Question: I want to make an iPad HTML5/CSS3 based app and I found out about JQuery Mobile and tried to use it. Here what it looks like :

This is the summary page, when a user clicks on one of the grid element it should go to the proper detail page. (Click on grid "a" should go to an inner page with id "blockA" etc...).
I encoutered some problems and cannot find any clear clues on the net.
1. I want my header + photo and summary + "informations" bar to be fixed. The only solution I found is to copy/paste the header div into my "blockA" page and into the 5 others which I found really annoying. Basically I want my top screen to be fixed and my bottom screen to change on link navigation. I thought of using jquery append methods and such but is there any "native" way of doing so?
2. My header was really hard to bring like you can see it on the picture. I had to change the CSS a bit. Is there any easier way? Some class I missed in the JQuery structure CSS maybe? Can't find any exhaustive class list for JQM.
3. How to set heights for my different components without modifying CSS.
Here is some of my HTML code :
'''
<body>
<div data-role="page" id="page_main" style="min-height: 496px; ">
<div data-role="header" id="nav-header-pleiades" data-add-back-btn="true" data-back-btn-text="Retour a la selection">
<h1>Dossier de <span class='ptaGetUser' attribute-value='Name'>Mr. XXXXXXX</span></h1>
<ul data-role="listview">
<li class="pta-file-content" data-icon="custom" data-theme="c">
<img class="pta-img-collab" src="img/collab/Pic-S.jpg"/>
<div class="ui-grid-a">
<div class="ui-block-a">
<p><span class='ptaGetUser' attribute-value='title'>Mr.</span> <span class='ptaGetUser' attribute-value='firstname'>Whatever</span> <span class='ptaGetUser' attribute-value='lastname'>X</span></p>
</div>
<div class="ui-block-b">
<p><span class='ptaGetUser' attribute-value='mail'>whatever.x@mail.com</span></p>
</div>
<div class="ui-block-a">
<p><span class='ptaGetUser' attribute-value='birthdate'>09/03/1984</span></p>
</div>
<div class="ui-block-b">
<p><span class='ptaGetUser' attribute-value='phone'><PHONE></span></p>
</div>
<div class="ui-block-a">
<p><span class='ptaGetUser' attribute-value='work_id'>1656486m</span></p>
</div>
<div class="ui-block-b">
<p><span class='ptaGetUser' attribute-value='assignment'>Ingenieur debutant</span></p>
</div>
<div class="ui-block-a">
<p><span class='ptaGetUser' attribute-value='status'>Status</span></p>
</div>
<div class="ui-block-b">
<p><span class='ptaGetUser' attribute-value='building'>Company</span></p>
</div>
<div class="ui-block-a">
<p>Employe depuis <span class='ptaGetUser' attribute-value='employee_since'>01/09/2010</span></p>
</div>
</div>
</li>
</ul>
<h1 class="ui-title">Informations</h1>
</div>
<div class="ui-grid-b">
<div class="ui-block-a">
<a href="#blockA"><span id='ptaGetUserBlockA'>a</span></a>
</div>
<div class="ui-block-b">
<a href="#blockB"><span id='ptaGetUserBlockB'>b</span></a>
</div>
<div class="ui-block-c">
<a href="#blockC"><span id='ptaGetUserBlockC'>c</span></a>
</div>
<div class="ui-block-a">
<a href="#blockD"><span id='ptaGetUserBlockD'>d</span></a>
</div>
<div class="ui-block-b">
<a href="#blockE"><span id='ptaGetUserBlockE'>e</span></a>
</div>
<div class="ui-block-c">
<a href="#blockF"><span id='ptaGetUserBlockF'>f</span></a>
</div>
</div>
</div>
<div data-role="page" data-title="Page Foo" id="blockA">
<div data-role="header" id="nav-header-pleiades" data-add-back-btn="true" data-back-btn-text="Retour a la selection">
<h1>Dossier de <span class='ptaGetUser' attribute-value='Name'>Mr. XXXXXXX</span></h1>
<ul data-role="listview">
<li class="pta-file-content" data-icon="custom" data-theme="c">
<img class="pta-img-collab" src="img/collab/Pic-S.jpg"/>
<div class="ui-grid-a">
<div class="ui-block-a">
<p><span class='ptaGetUser' attribute-value='title'>Mr.</span> <span class='ptaGetUser' attribute-value='firstname'>Whatever</span> <span class='ptaGetUser' attribute-value='lastname'>X</span></p>
</div>
<div class="ui-block-b">
<p><span class='ptaGetUser' attribute-value='mail'>whatever.x@mail.com</span></p>
</div>
<div class="ui-block-a">
<p><span class='ptaGetUser' attribute-value='birthdate'>09/03/1984</span></p>
</div>
<div class="ui-block-b">
<p><span class='ptaGetUser' attribute-value='phone'><PHONE></span></p>
</div>
<div class="ui-block-a">
<p><span class='ptaGetUser' attribute-value='work_id'>1656486m</span></p>
</div>
<div class="ui-block-b">
<p><span class='ptaGetUser' attribute-value='assignment'>Ingenieur debutant</span></p>
</div>
<div class="ui-block-a">
<p><span class='ptaGetUser' attribute-value='status'>Status</span></p>
</div>
<div class="ui-block-b">
<p><span class='ptaGetUser' attribute-value='building'>Company</span></p>
</div>
<div class="ui-block-a">
<p>Employe depuis <span class='ptaGetUser' attribute-value='employee_since'>01/09/2010</span></p>
</div>
</div>
</li>
</ul>
<h1 class="ui-title">Informations</h1>
</div>
mon bloc A
</div>
</body>
'''
Don't look at the ptaGetUser spans, it's for my later persistence framework that I should work on to add seamless persistence to HTML pages like this. For now though this is just here for nothing. I've also only added the first block for this exemple.
My CSS to make this the right dimension :
'''
.ui-title,.ui-title
{
height:24px;
}
.banner
{
height:45px;
padding: 0px 15px !important;
}
.ui-li-thumb, .ui-li-icon {
max-width:165px;
max-height:165px;
}
.pta-file-content
{
height:148px;
}
.ui-li-has-thumb
{
padding-left: 165px !important;
}
.ui-grid-a
{
padding-top: 5px;
}
.ui-grid-b
{
height:543px;
width: 1022px;
}
.ui-grid-b .ui-block-a, .ui-grid-b .ui-block-b,.ui-grid-b .ui-block-c
{
height:50%;
width:32%;
border: 1px solid black;
}
'''
The whole screen slides when I click on the first grid element to show the page. As you can see I've copied the whole header into my second page div which is really bad for code readability. I also have CSS problems with my grid borders as it doesn't show bottom borders, how can I add borders to a grid without modifying CSS?
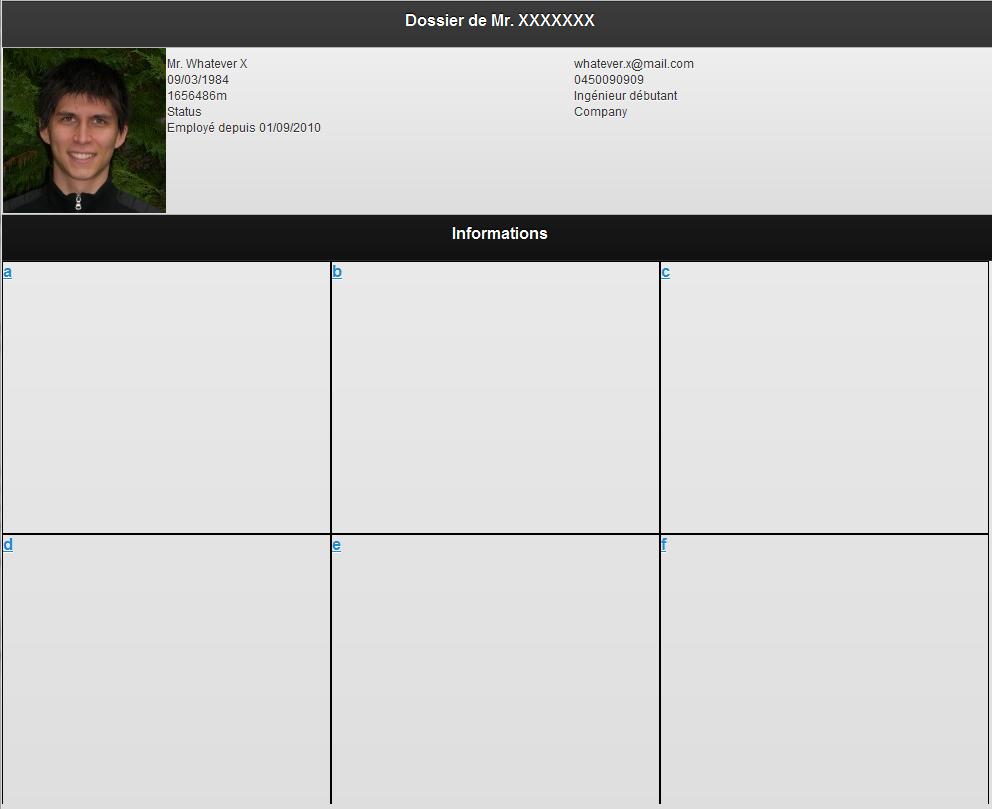
Answer: 1) jQuery Mobile doesn't currently offer persistent headers and footers, but an upcoming version, 1.1, will. Whether or not they stay on the page during transitions is something that has not yet been answered. Your best bet is to use some sort of server-side language for your pages, then set the header as an include. That way you don't have to copy and paste across multiple pages.
2) jQuery Mobile is great for building apps, but to get something truly custom, you've got to write it yourself; be that CSS or HTML or both.
3) Only way to achieve custom heights for your elements is to write custom CSS.